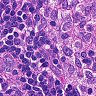
Metastatic tissue present: no